Question:
I'm trying to join 3 tables in my query. Here's the situation:
I have two tables (inscription and fees) that have their secondary key in a third table.
- - -
I can find inscriptions and fees in bills. I'm able to associate an inscription to bills but not able to associate fees to an inscription.
When an inscription is placed, there are some fees applied to that inscription plus an inscription price itself.
BillID can have both inscription price and fees applied.
The table bills is an intermediate. I believe that if I have a BillID I am able to assign the fee to an inscription. But that is my challenge.
'''
select
*
from bills i
left join Inscription ip
on ip.Idinscription = i.IDinscription
left join fees f
on f.IDfee = i.Idfee
'''
When I have IDfee, IDinscription is null and when I have IDinscription, IDfee is null as well. Both bill and fee have the same IDbill.
<URL>
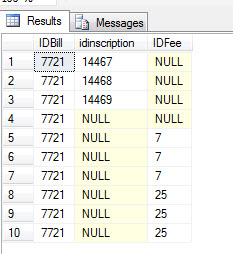
Answer: EDIT
Try running the following:
'''
SELECT DISTINCT * FROM bills i
LEFT JOIN inscription ip
ON ip.idInscription = i.idInscription
LEFT JOIN fees f ON f.idFee = i.idFee
WHERE i.idFee IS NOT NULL AND i.idInscription IS NOT NULL
'''
This query will present you the fees associated with each inscription. I believe the structure of your database is quite organized. One inscription has one bill, and each bill has numerous fees.